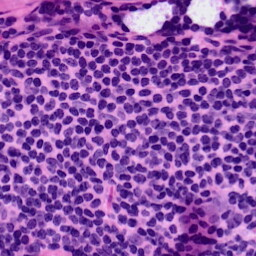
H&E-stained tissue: LymphNode